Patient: sex F, age 34
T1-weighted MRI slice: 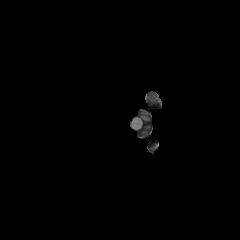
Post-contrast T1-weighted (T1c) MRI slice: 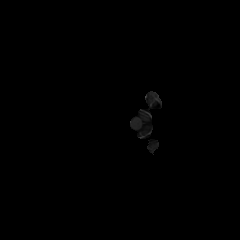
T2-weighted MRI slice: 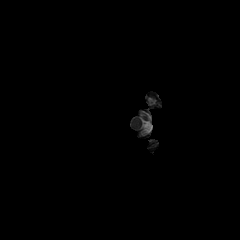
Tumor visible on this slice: no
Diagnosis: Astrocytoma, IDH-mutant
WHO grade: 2